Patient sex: M
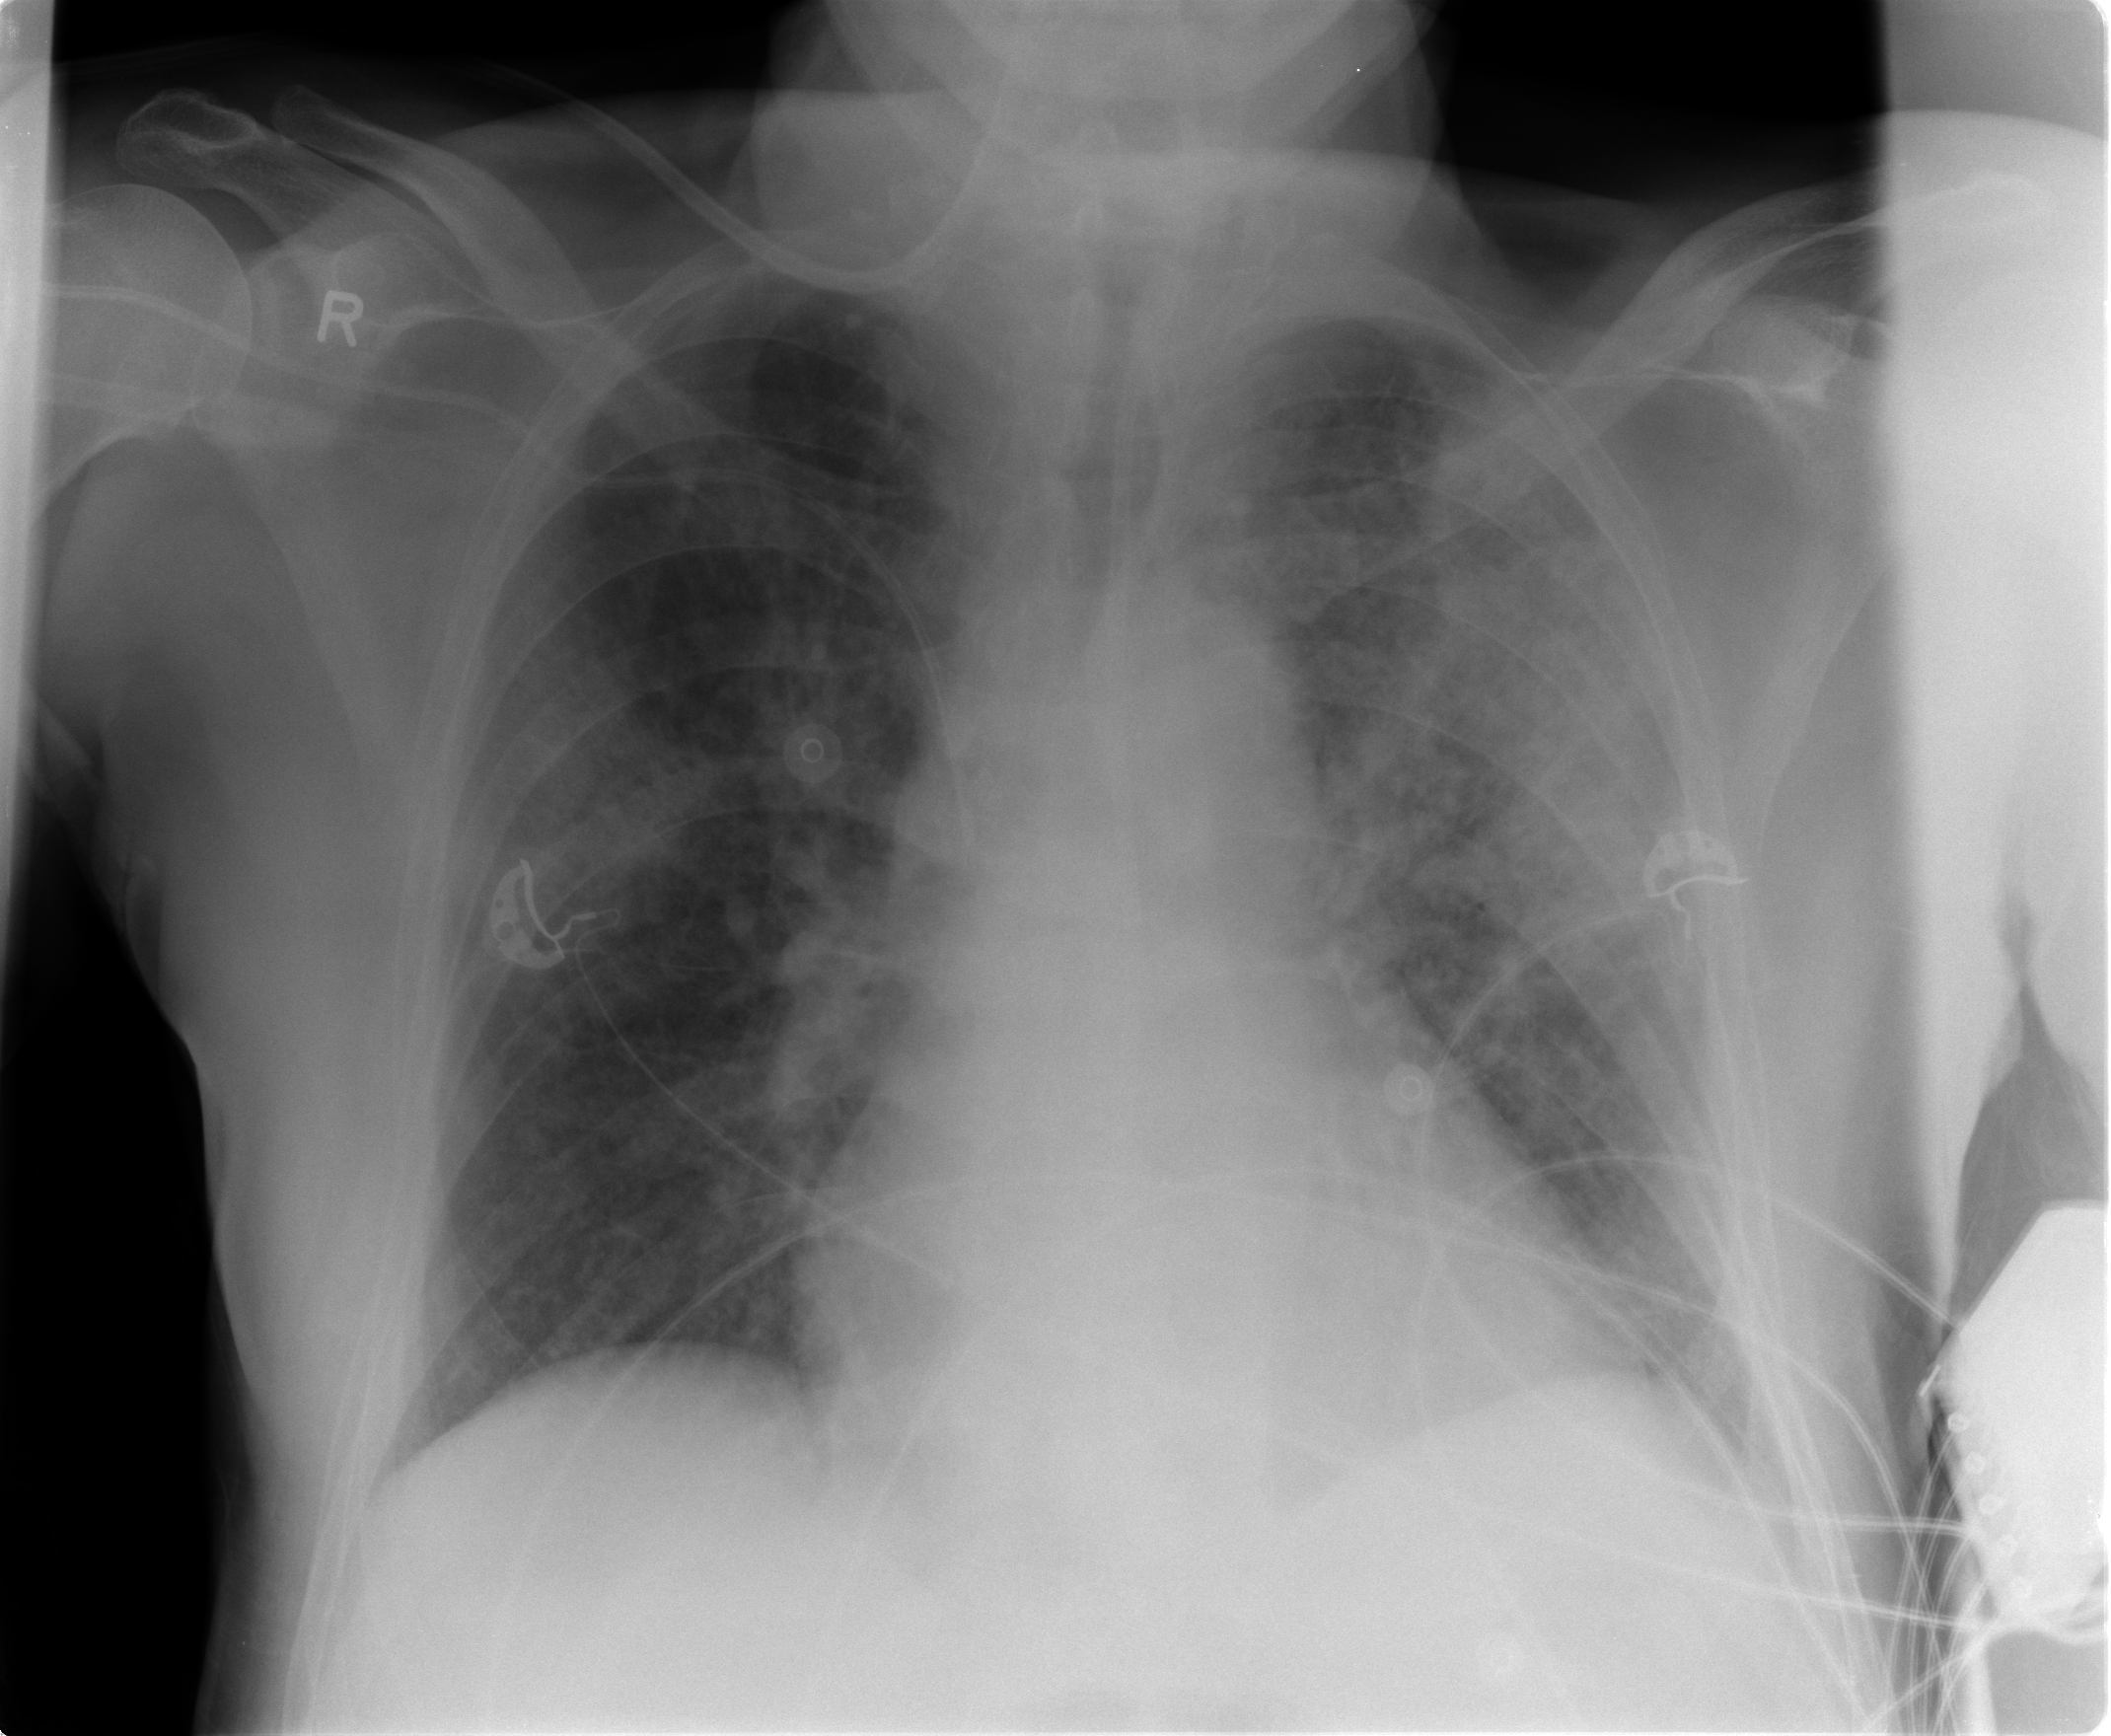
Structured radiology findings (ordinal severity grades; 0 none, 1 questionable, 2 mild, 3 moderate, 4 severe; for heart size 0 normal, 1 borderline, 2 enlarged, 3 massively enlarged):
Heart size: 0
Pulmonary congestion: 3
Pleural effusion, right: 0
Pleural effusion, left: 2
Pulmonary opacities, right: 1
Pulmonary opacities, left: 3
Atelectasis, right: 2
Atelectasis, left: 3